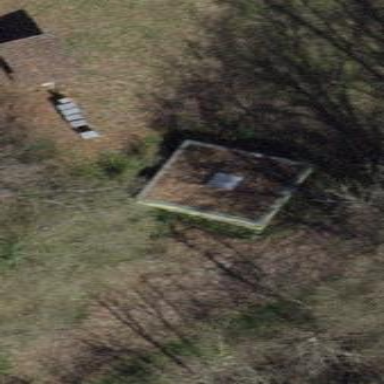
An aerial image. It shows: Power substation.